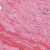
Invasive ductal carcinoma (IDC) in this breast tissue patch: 0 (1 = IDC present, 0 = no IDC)